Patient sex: M
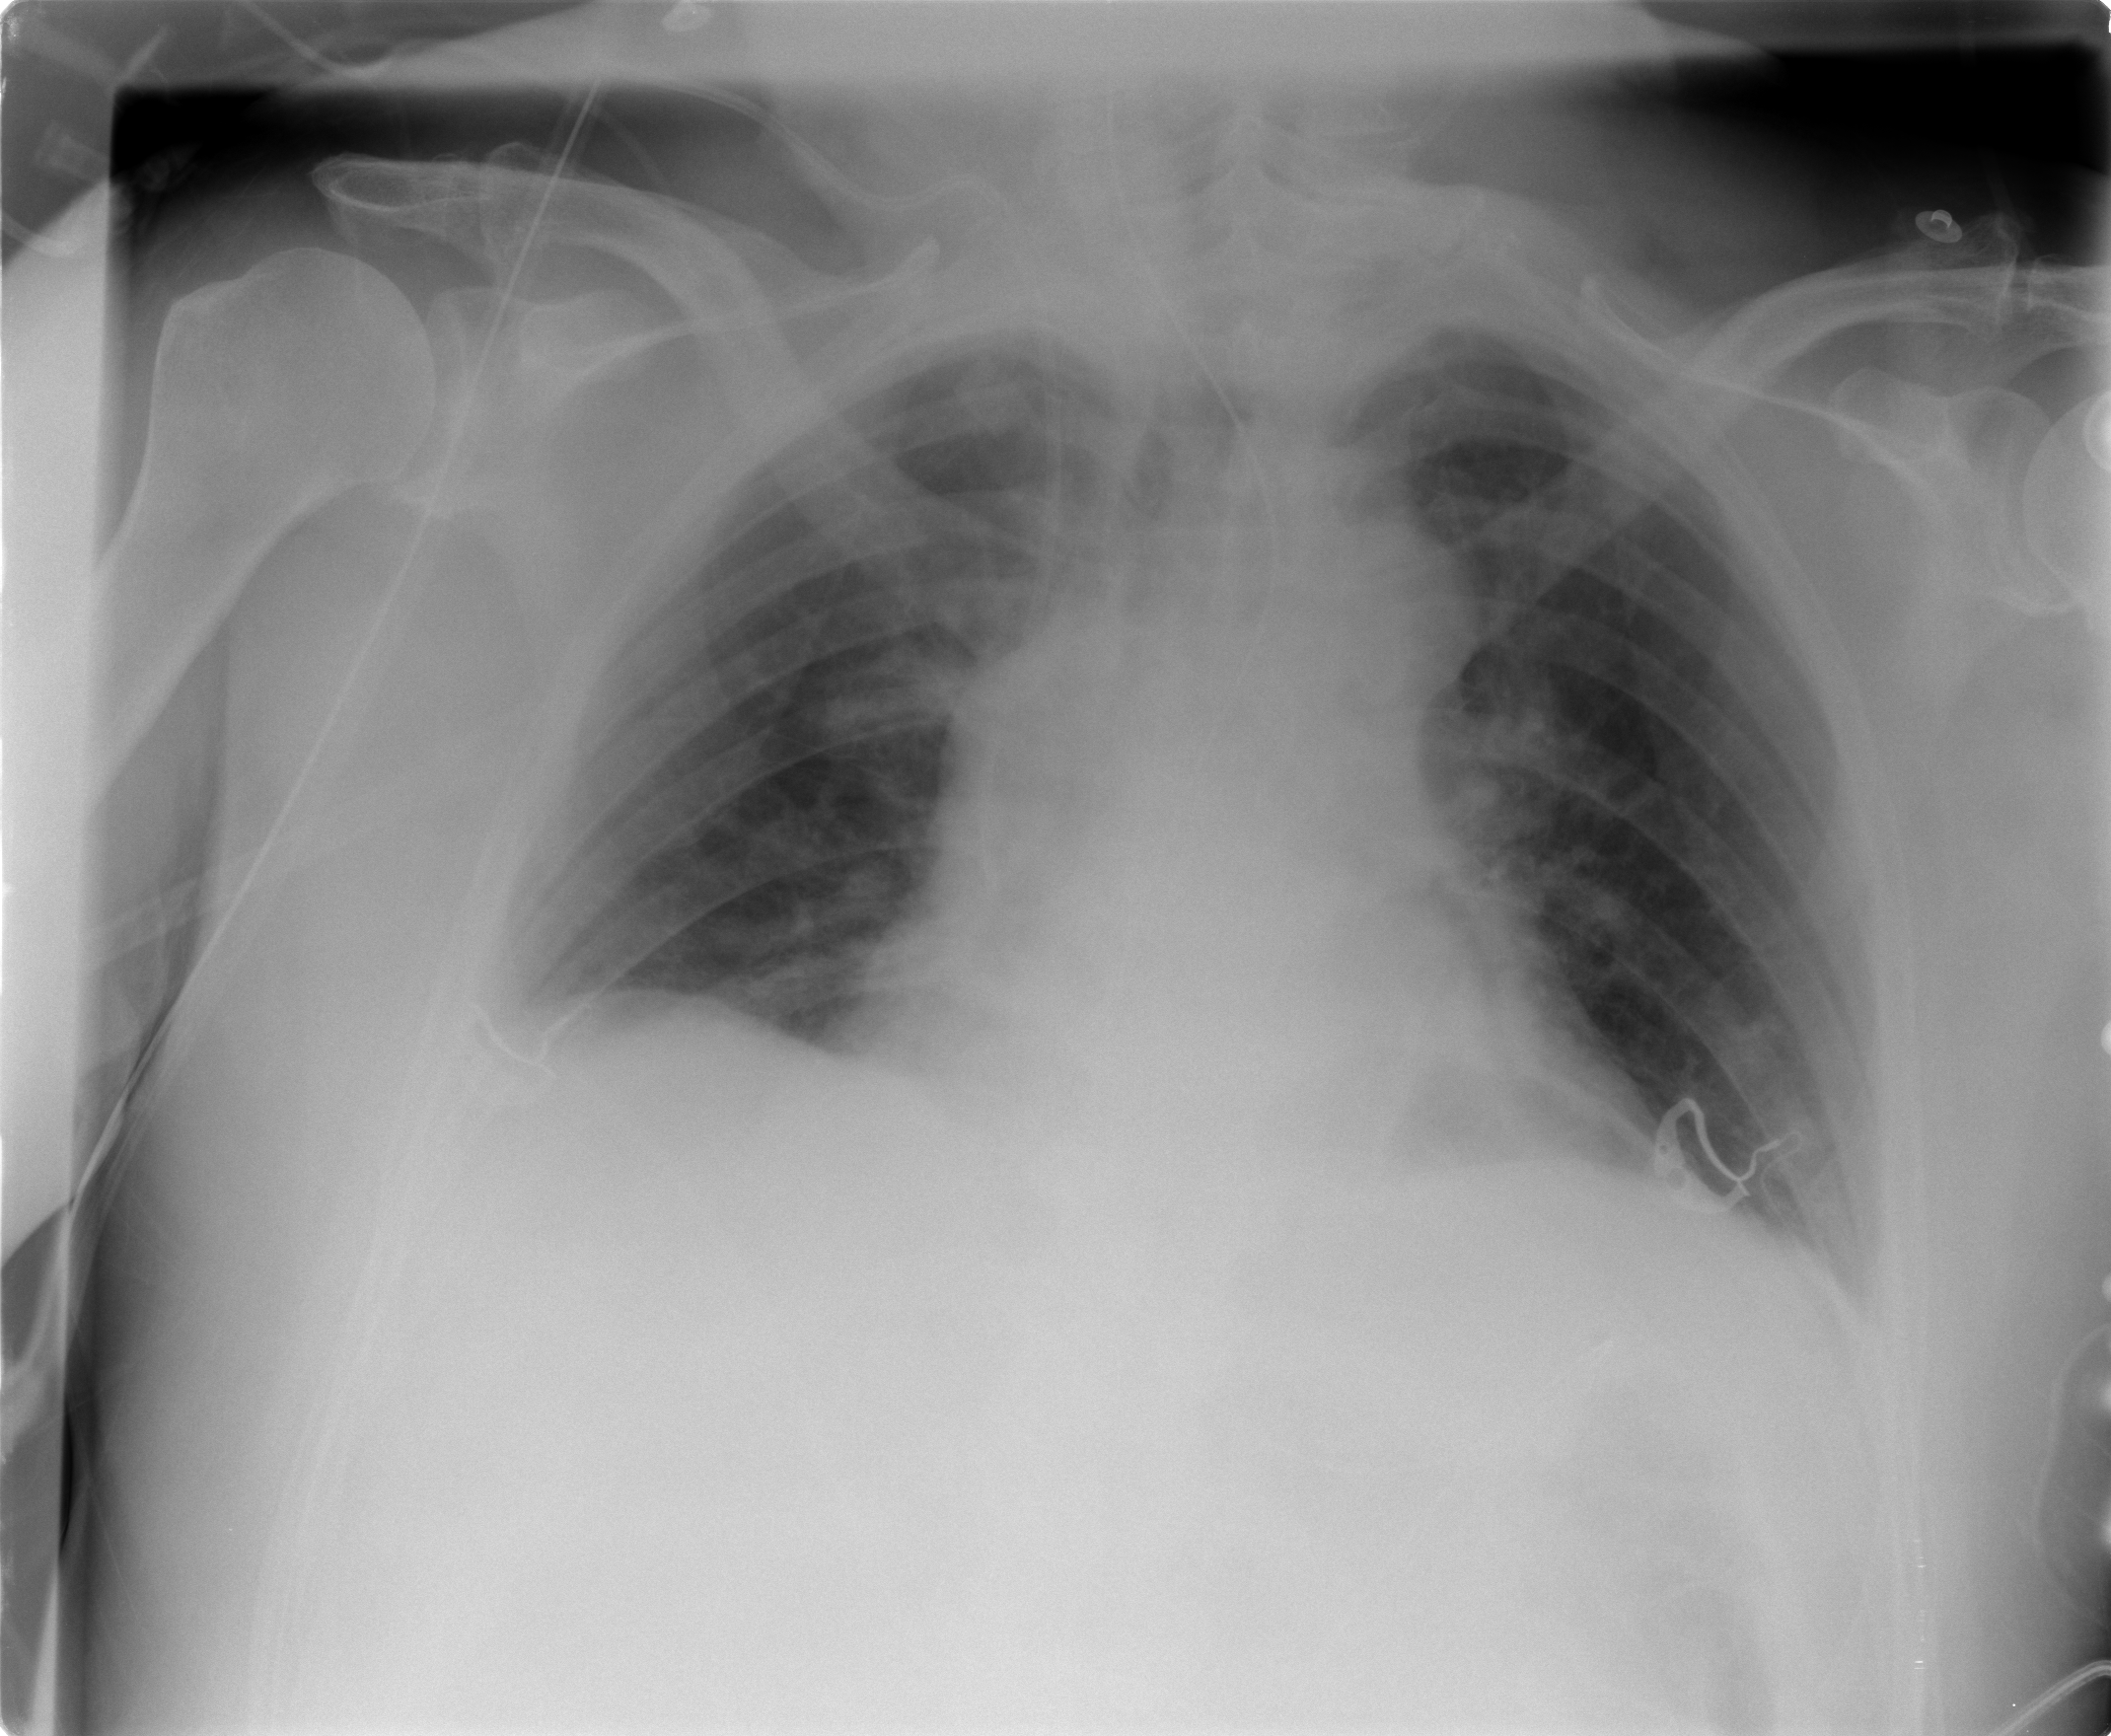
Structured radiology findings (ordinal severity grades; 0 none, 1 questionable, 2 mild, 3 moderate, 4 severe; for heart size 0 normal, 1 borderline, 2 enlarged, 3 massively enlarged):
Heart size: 0
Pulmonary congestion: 2
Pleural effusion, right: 0
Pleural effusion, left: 0
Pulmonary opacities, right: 0
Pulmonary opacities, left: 0
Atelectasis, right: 0
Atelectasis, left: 0